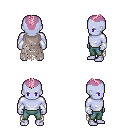
a pixel art fantasy rpg character, male body template, dark elf, purple skin, gray tattered cape, teal pants, pink short mohawk hairstyle, white cloth bracers, four views (front, back, left, right), 2x2 character sprite sheet, small pixel art, hard edges, no anti-aliasing